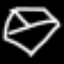
Label: diamond